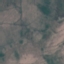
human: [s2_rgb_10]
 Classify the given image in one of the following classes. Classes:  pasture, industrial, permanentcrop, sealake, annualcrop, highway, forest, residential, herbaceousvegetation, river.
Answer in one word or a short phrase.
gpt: HerbaceousVegetation